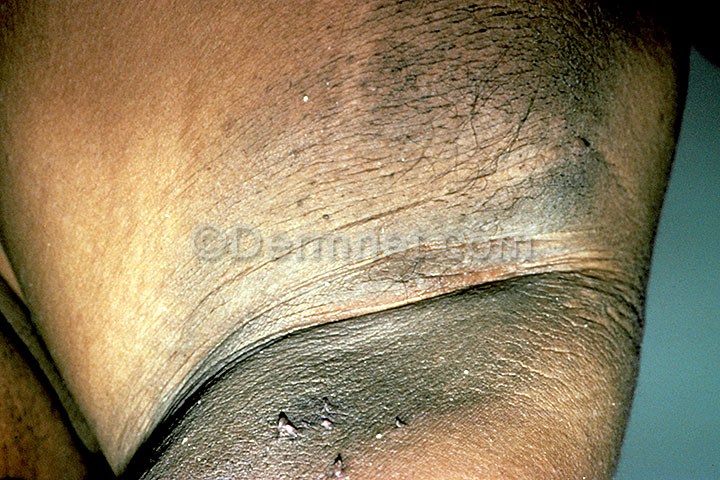
Disease: Systemic Disease